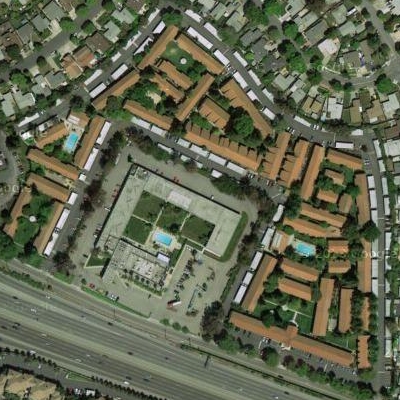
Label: Resident